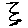
Label: zigzag